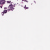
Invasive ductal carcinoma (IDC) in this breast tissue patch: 1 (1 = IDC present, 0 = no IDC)